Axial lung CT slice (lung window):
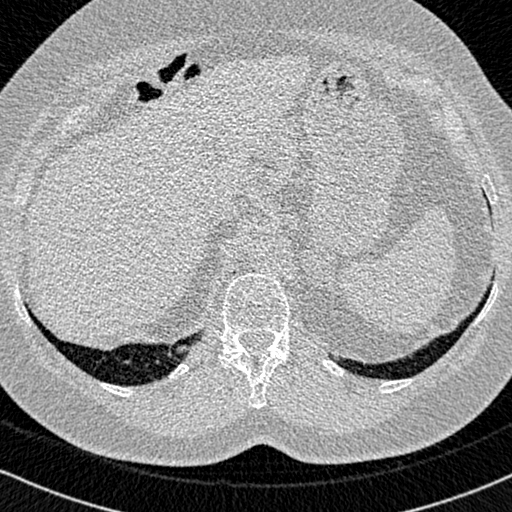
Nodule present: no